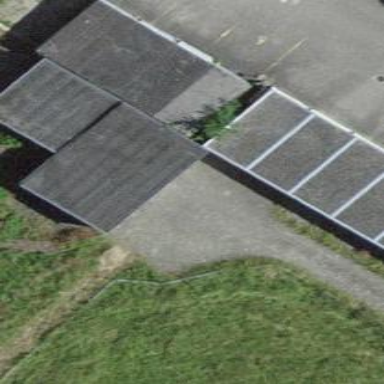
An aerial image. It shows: Garage.